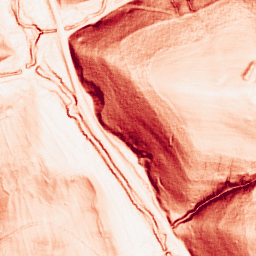
Category: morphological
Decomposition family: morphological_square
Decomposition parameters: operation: gradient
size: 3
Upsampling method: quintic
Upsampling parameters: scale: 4
Upsampling scale: 4